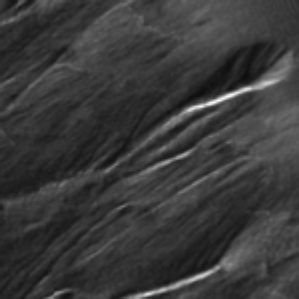
Label: frost